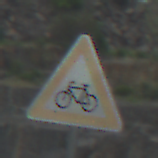
Verkehrszeichen: RadverkehrRechts
Umgebung: Outdoor, Nature
Tageszeit: MorningAfternoon
Wetter: PartlyCloudy
Licht: Natural
Jahreszeit: NotSpecified
Kontrast: LowContrast